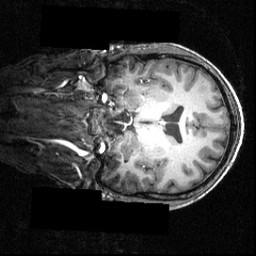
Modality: T1w
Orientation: coronal
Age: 21
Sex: male
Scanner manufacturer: siemens
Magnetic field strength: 3.951 T
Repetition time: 1.5 s
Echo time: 0.00335 s